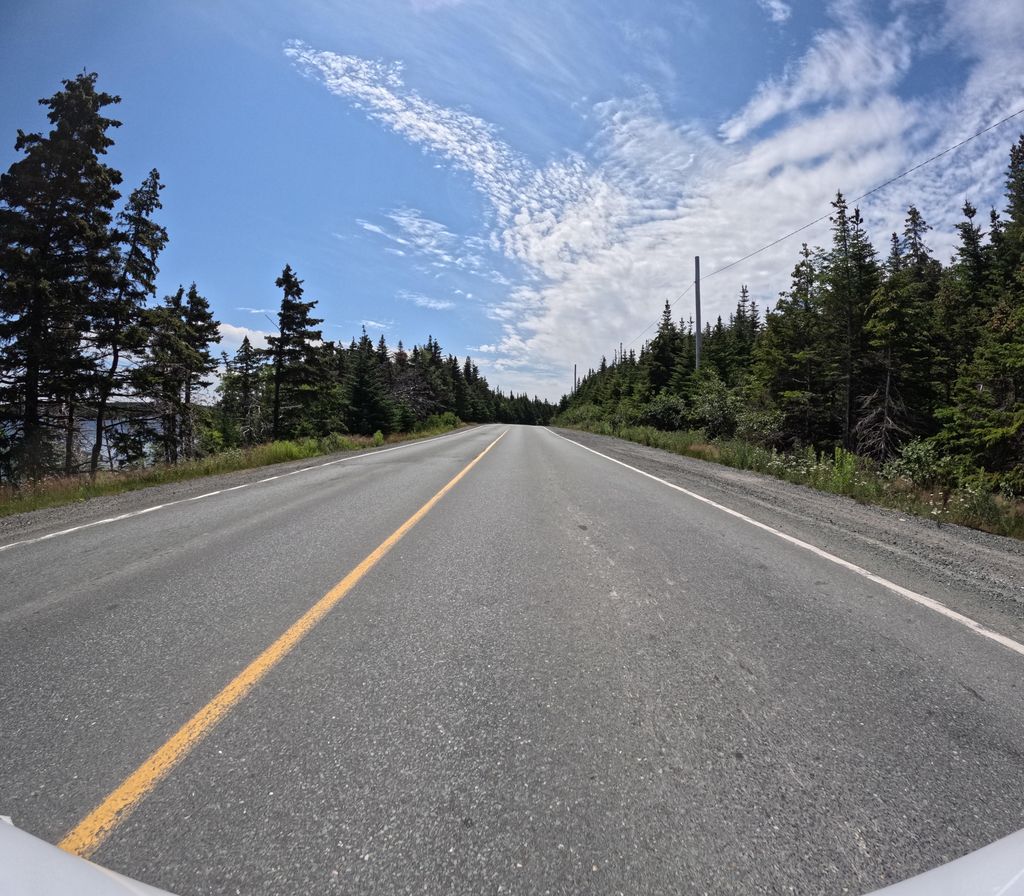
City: st_johns